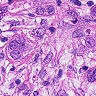
Metastatic tissue present: yes